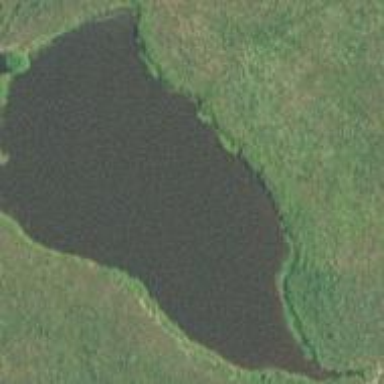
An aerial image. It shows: Pond surrounded by natural water.